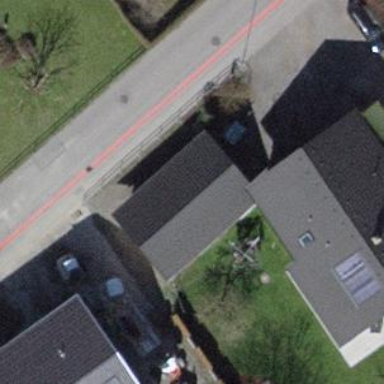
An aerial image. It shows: Garage.